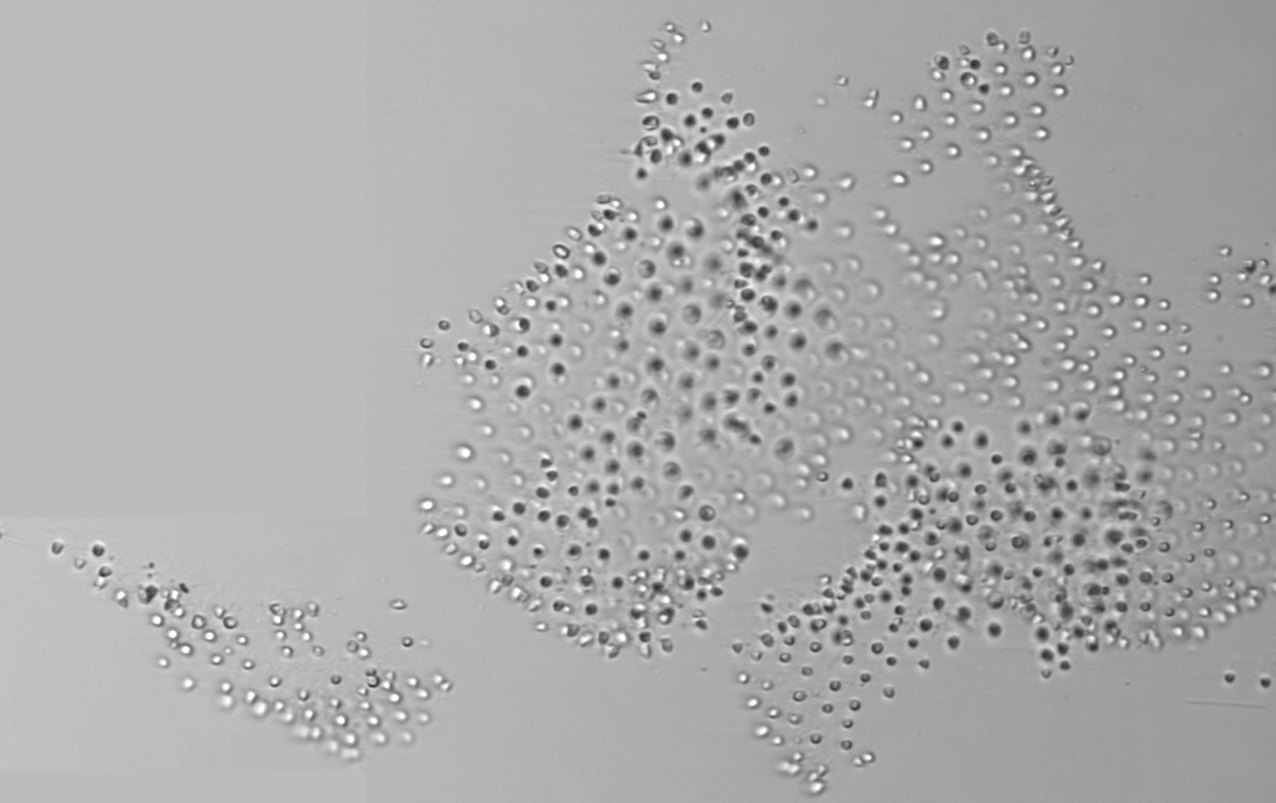
Label: Parvicorbicula_socialis